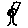
Label: tree